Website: walmart
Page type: review-order
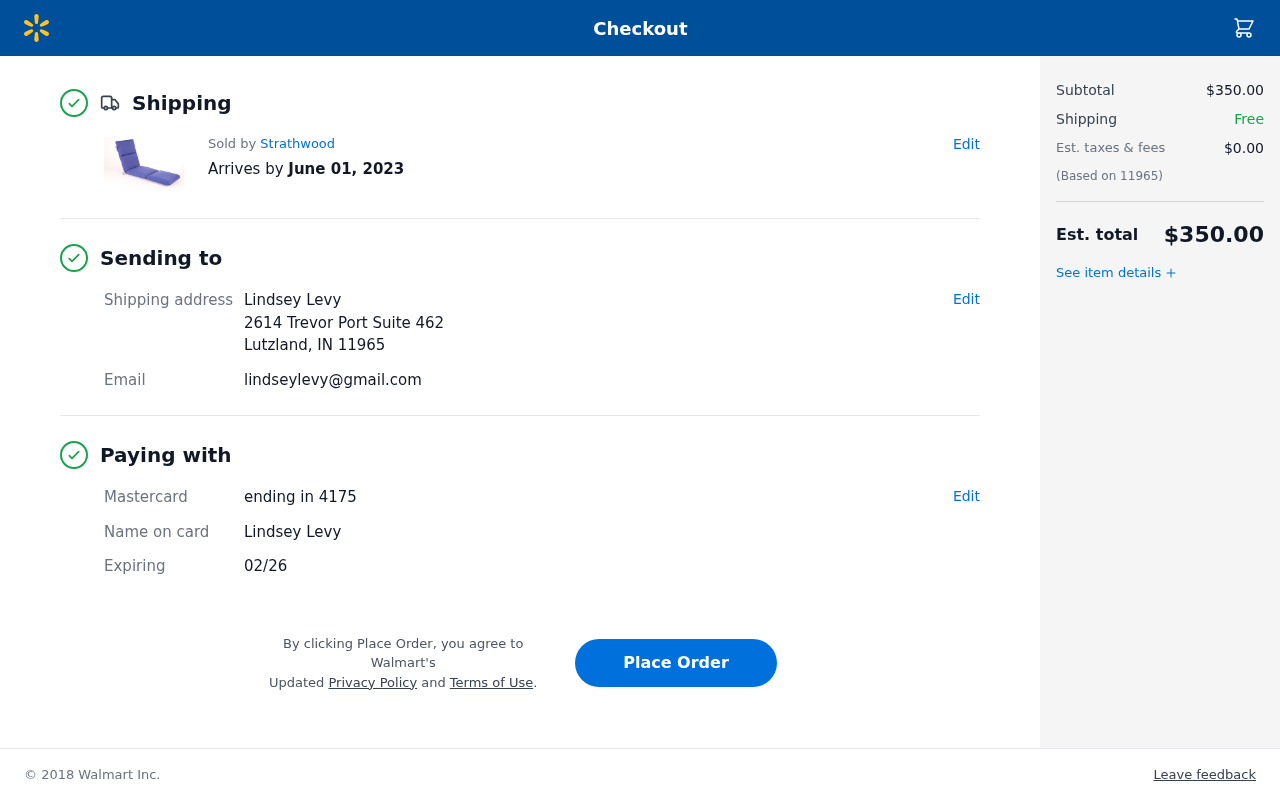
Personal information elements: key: PII_CARD_EXPIRY
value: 02/26
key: PII_CARD_LAST4
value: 4175
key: PII_CARD_TYPE
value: Mastercard
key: PII_CITY_STATE_ZIP
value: Lutzland, IN 11965
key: PII_EMAIL
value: lindseylevy@gmail.com
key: PII_FULLNAME
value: Lindsey Levy
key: PII_FULLNAME2
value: Lindsey Levy
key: PII_POSTCODE
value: (Based on 11965)
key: PII_STREET
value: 2614 Trevor Port Suite 462
Product elements: key: PRODUCT1_BRAND
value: Strathwood
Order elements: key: ORDER_DELIVERY_DATE
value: June 01, 2023
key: ORDER_SUBTOTAL
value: $350.00
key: ORDER_TAX
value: $0.00
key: ORDER_TOTAL
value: $350.00